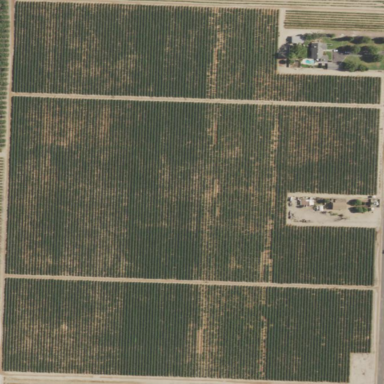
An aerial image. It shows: Vineyard with grape crops.